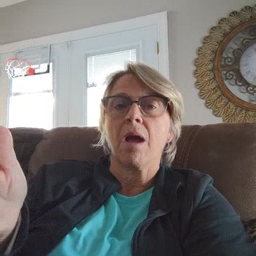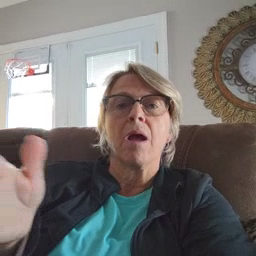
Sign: grandma